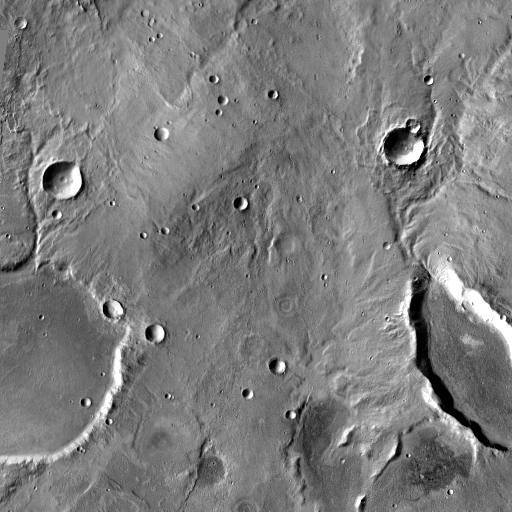
Crater classes present: Background, Other, Layered, Buried, Secondary